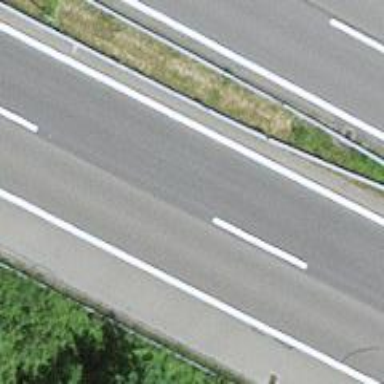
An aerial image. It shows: Asphalt motorway.